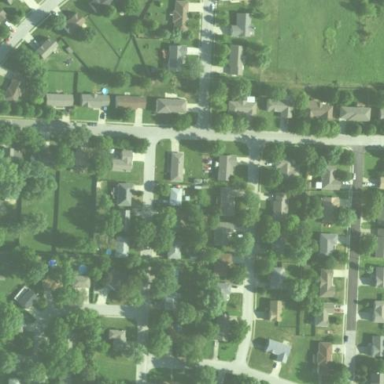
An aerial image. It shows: Residential area consisting of single-family homes.